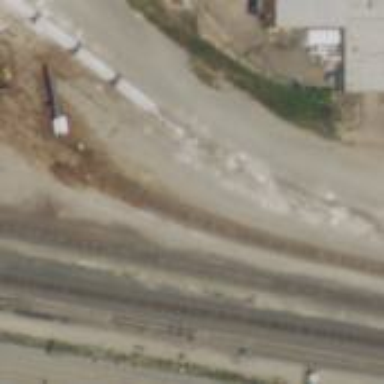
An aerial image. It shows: Rail spur service.